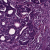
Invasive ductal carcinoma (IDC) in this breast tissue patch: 1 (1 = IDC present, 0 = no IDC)